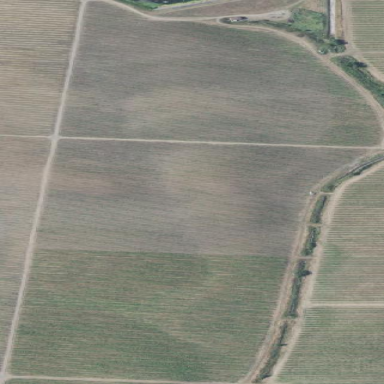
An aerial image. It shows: Vineyard where grapes are grown.